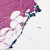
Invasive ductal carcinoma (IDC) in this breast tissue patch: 0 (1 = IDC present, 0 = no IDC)